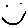
Label: smiley face